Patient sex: M
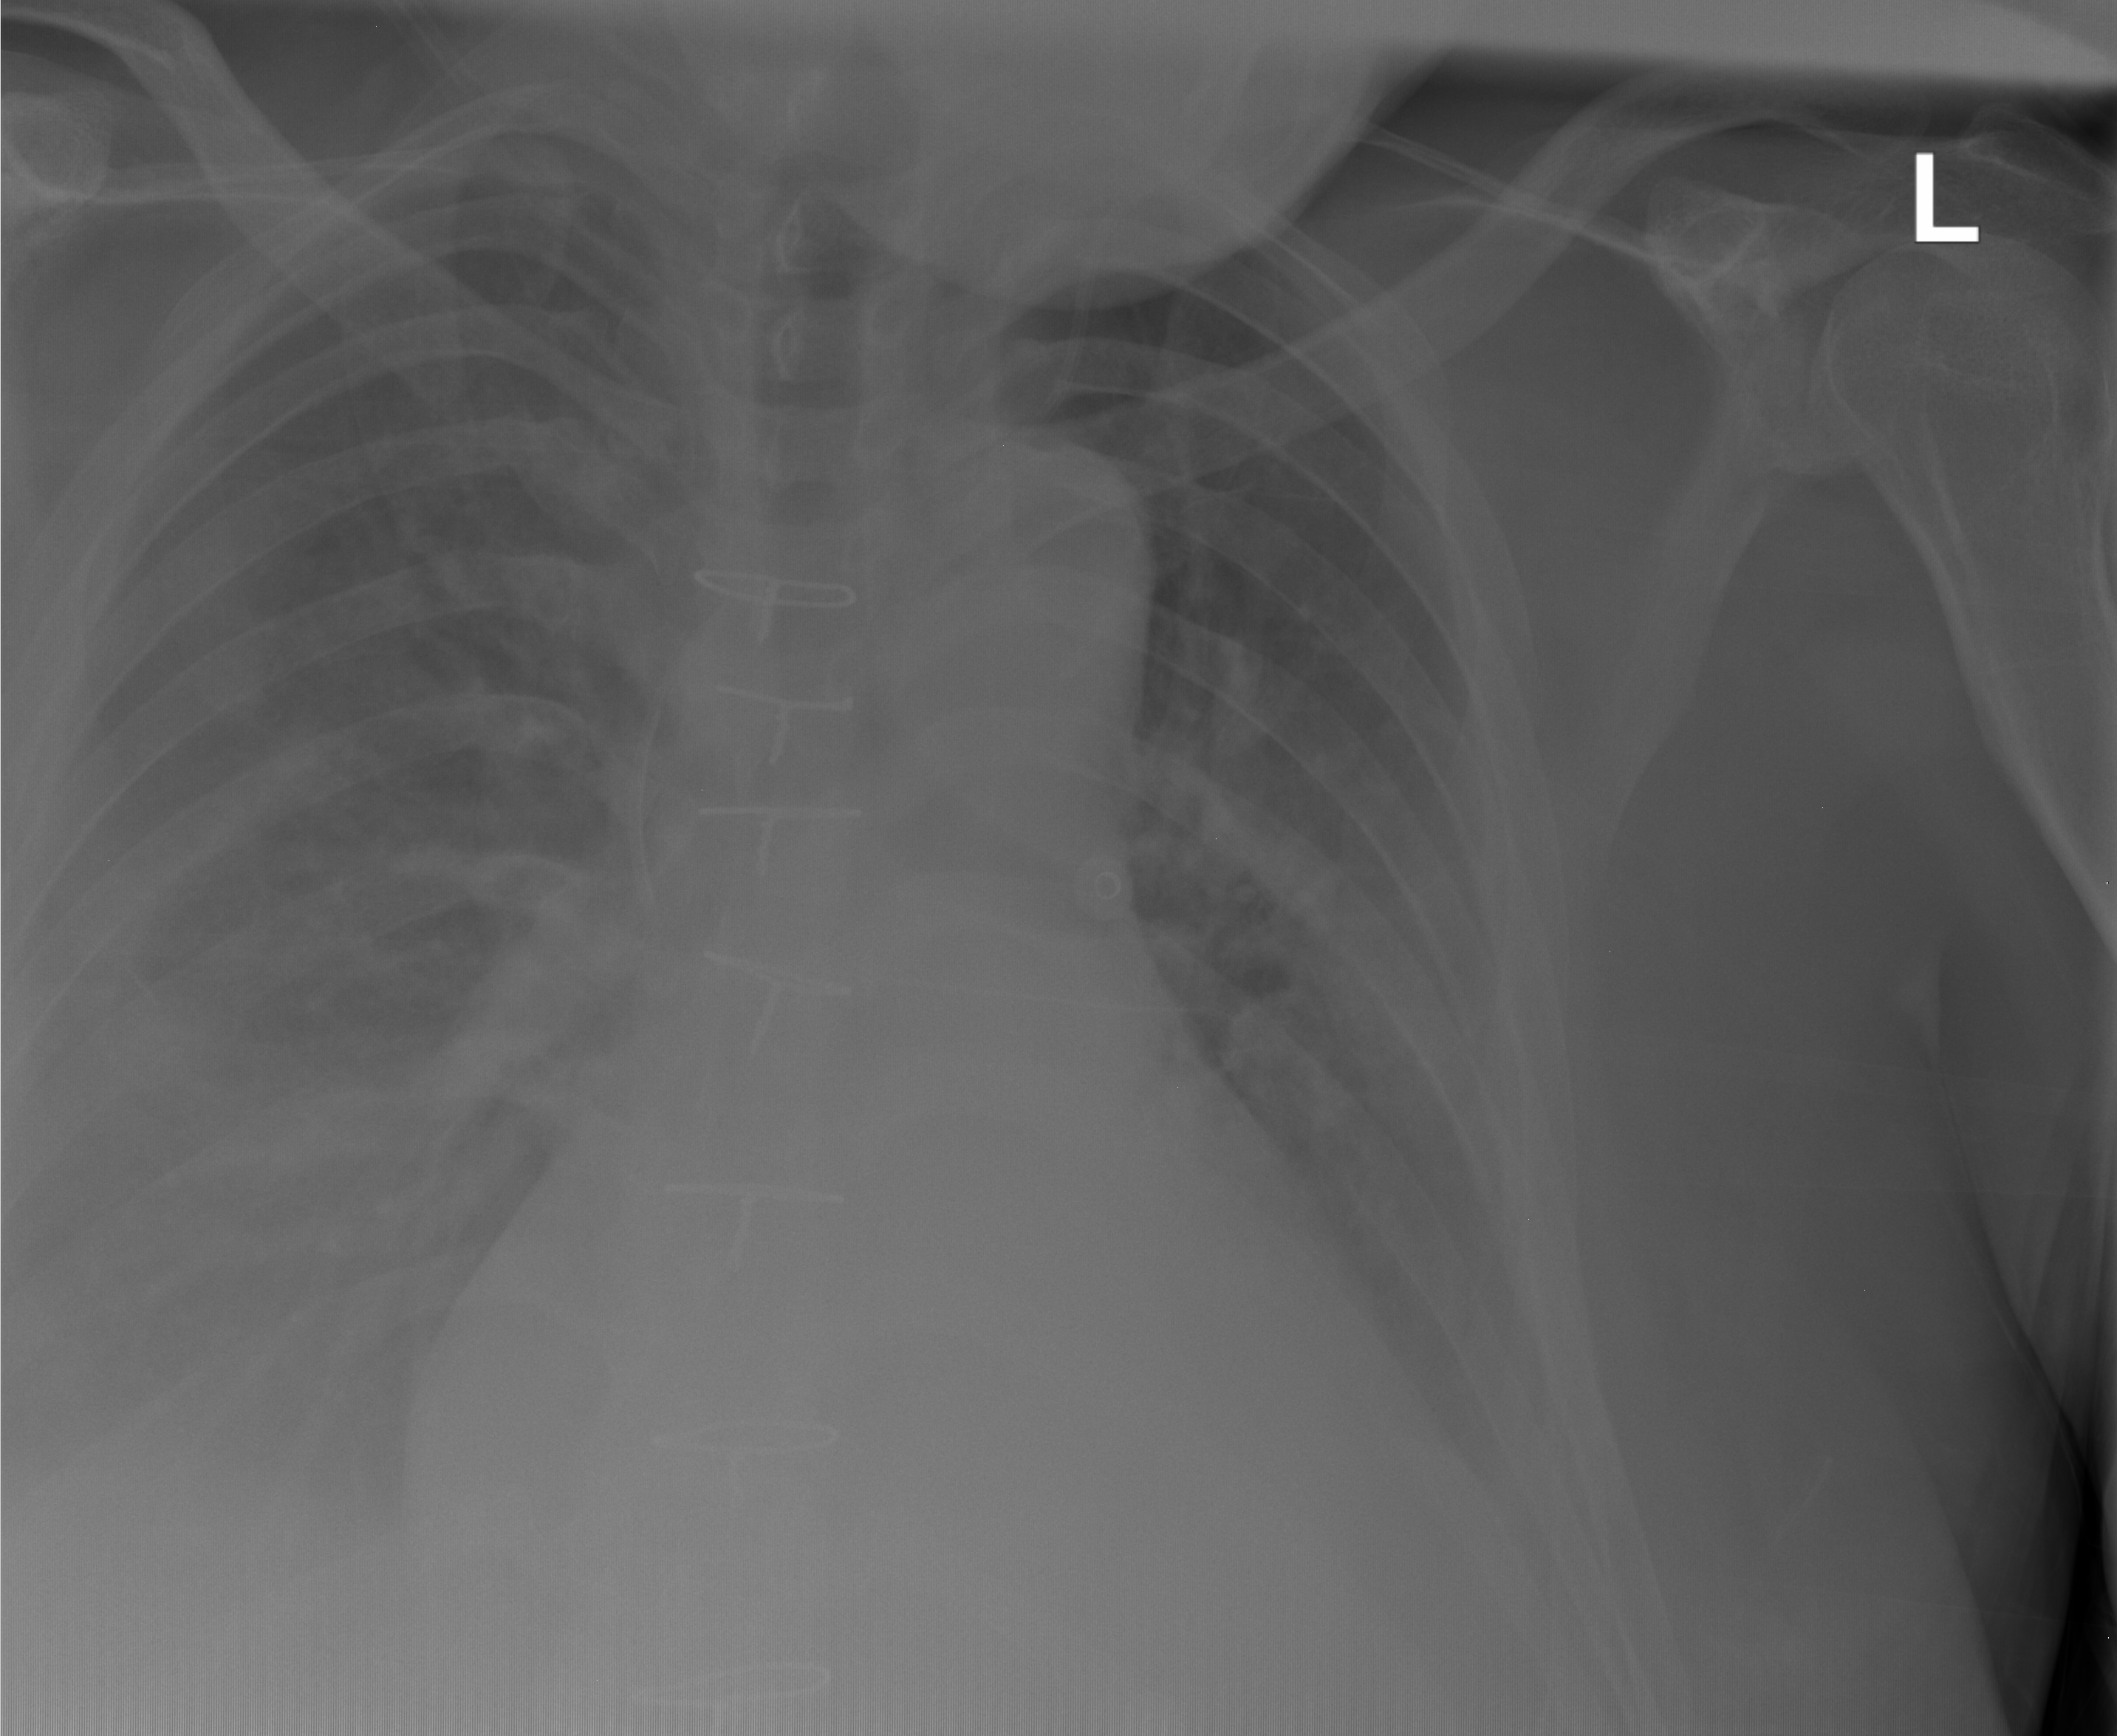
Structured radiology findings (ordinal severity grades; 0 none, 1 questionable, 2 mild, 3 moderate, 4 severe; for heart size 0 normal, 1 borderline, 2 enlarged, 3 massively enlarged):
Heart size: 0
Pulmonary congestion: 0
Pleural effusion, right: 2
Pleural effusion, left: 1
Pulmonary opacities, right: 1
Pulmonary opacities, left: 1
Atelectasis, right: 2
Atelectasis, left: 2